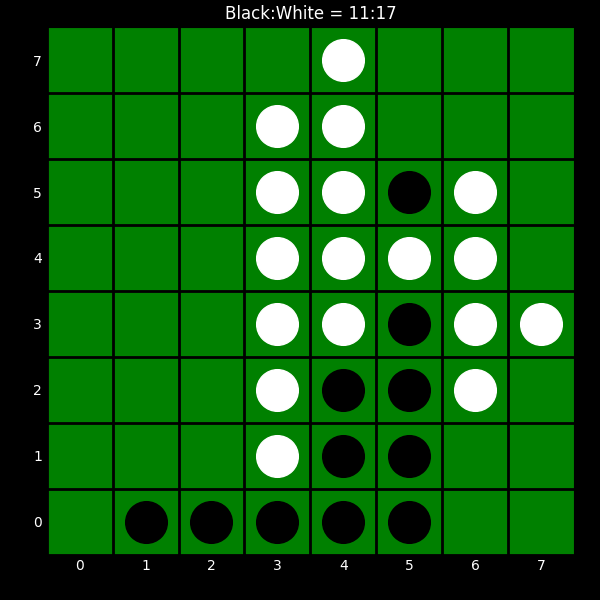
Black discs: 11
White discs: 17